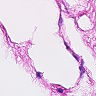
Metastatic tissue present: no